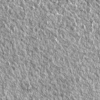
Label: not_dusty